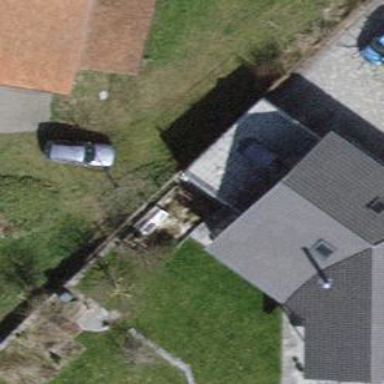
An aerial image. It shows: Simple house.